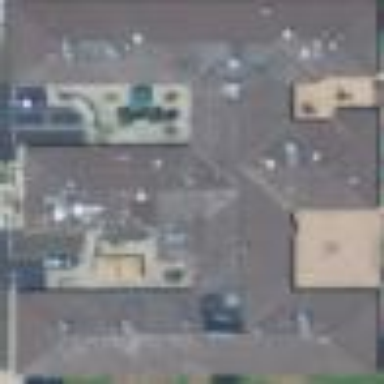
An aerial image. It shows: Nursing home building.